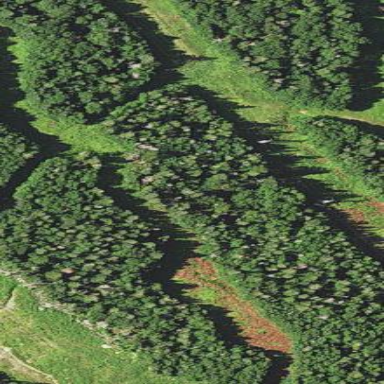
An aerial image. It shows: Coniferous forest area.